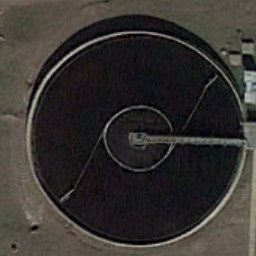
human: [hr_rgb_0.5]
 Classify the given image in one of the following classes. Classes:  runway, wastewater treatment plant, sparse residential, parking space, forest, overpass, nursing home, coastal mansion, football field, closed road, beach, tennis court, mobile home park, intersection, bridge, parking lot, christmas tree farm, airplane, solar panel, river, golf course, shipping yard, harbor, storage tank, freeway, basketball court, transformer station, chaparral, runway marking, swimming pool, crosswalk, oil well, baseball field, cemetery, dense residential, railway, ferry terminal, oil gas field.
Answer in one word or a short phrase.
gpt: wastewater treatment plant